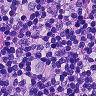
Metastatic tissue present: no